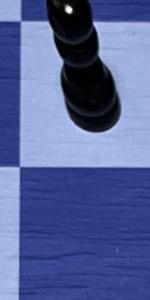
Label: Empty